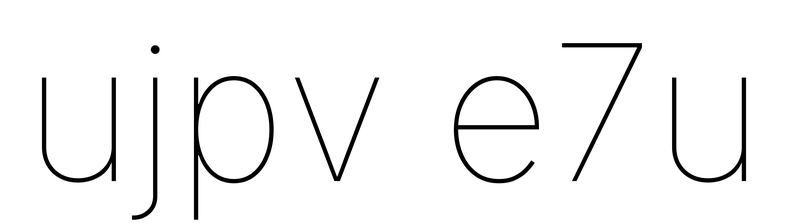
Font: Inter_Thin